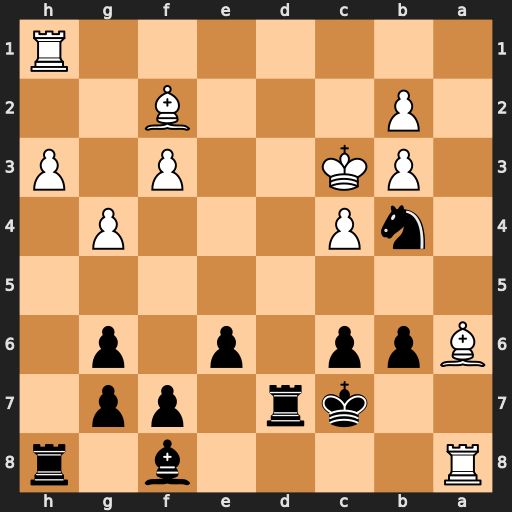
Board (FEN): R4b1r/2kr1pp1/Bpp1p1p1/8/1nP3P1/1PK2P1P/1P3B2/7R
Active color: b
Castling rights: -
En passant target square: -
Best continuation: Rd3#